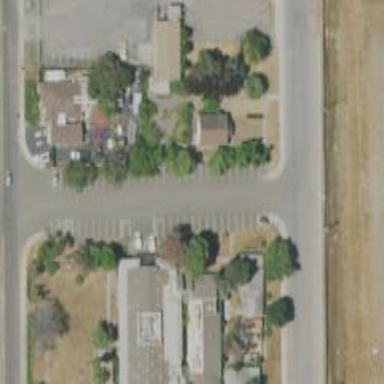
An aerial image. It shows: Parking space is available.